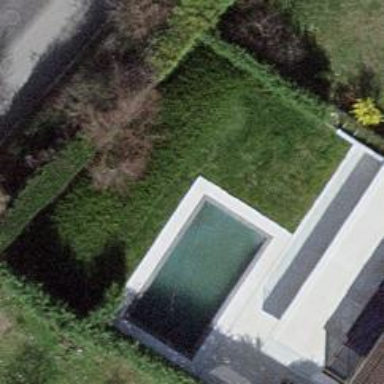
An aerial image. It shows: Outdoor swimming pool on leisure land.